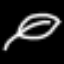
Label: leaf